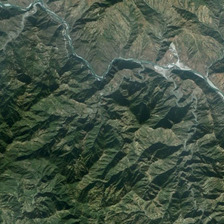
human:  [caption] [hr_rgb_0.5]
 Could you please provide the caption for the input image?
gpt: the yellow mountain is a piece of water wet .

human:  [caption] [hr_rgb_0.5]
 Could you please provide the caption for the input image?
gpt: a small curved river is in a piece of green irregular mountain .

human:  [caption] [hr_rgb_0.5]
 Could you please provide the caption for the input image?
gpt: the rugged mountains are in an unbroken line .

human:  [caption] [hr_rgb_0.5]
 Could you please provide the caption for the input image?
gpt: a small curved river is in a piece of green irregular mountain .

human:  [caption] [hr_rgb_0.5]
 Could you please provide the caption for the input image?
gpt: the yellow mountain is a piece of water wet .